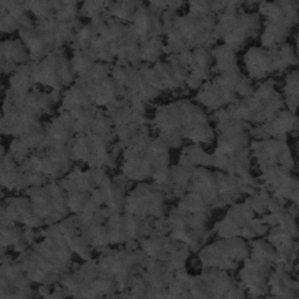
Label: frost